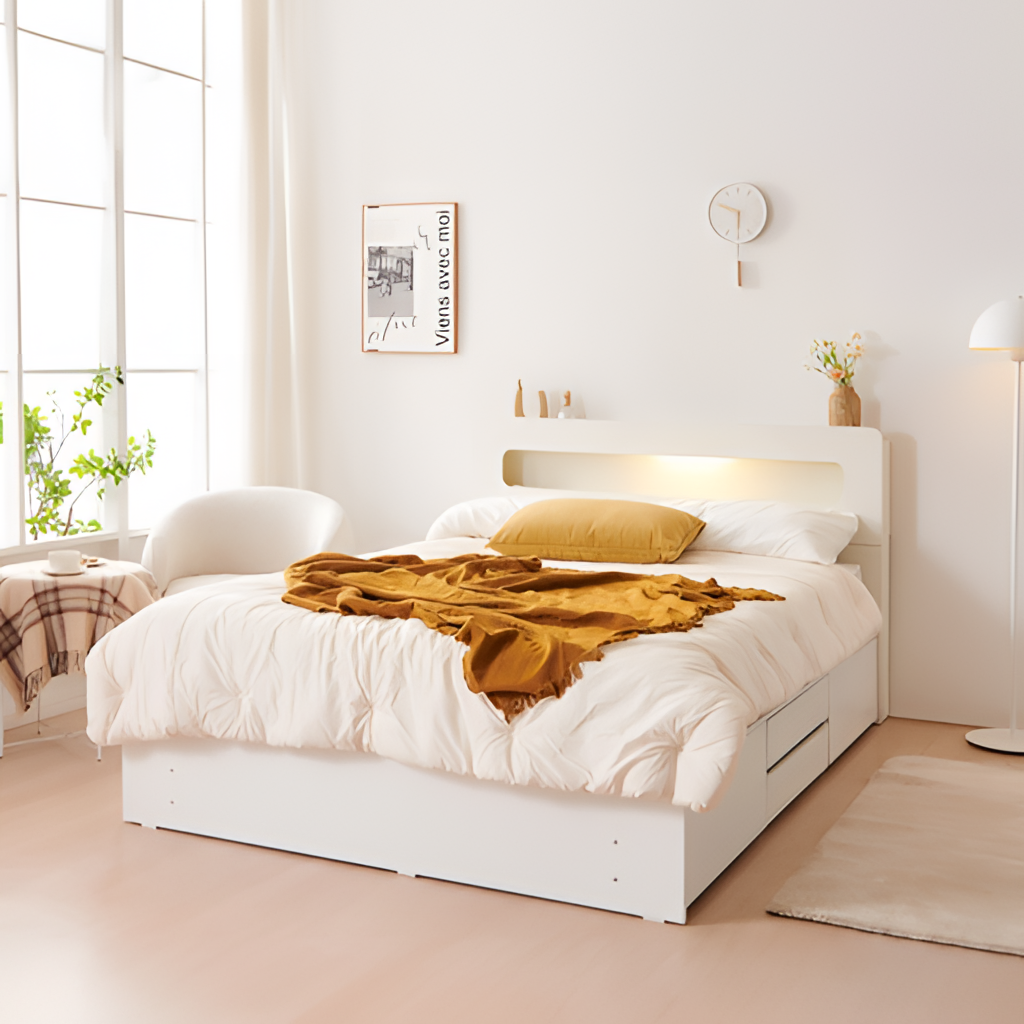
bedroom, wood backlit headboard bed, peach wood flooring, with plank pattern, paint wallpaper, with solid pattern, minimalist